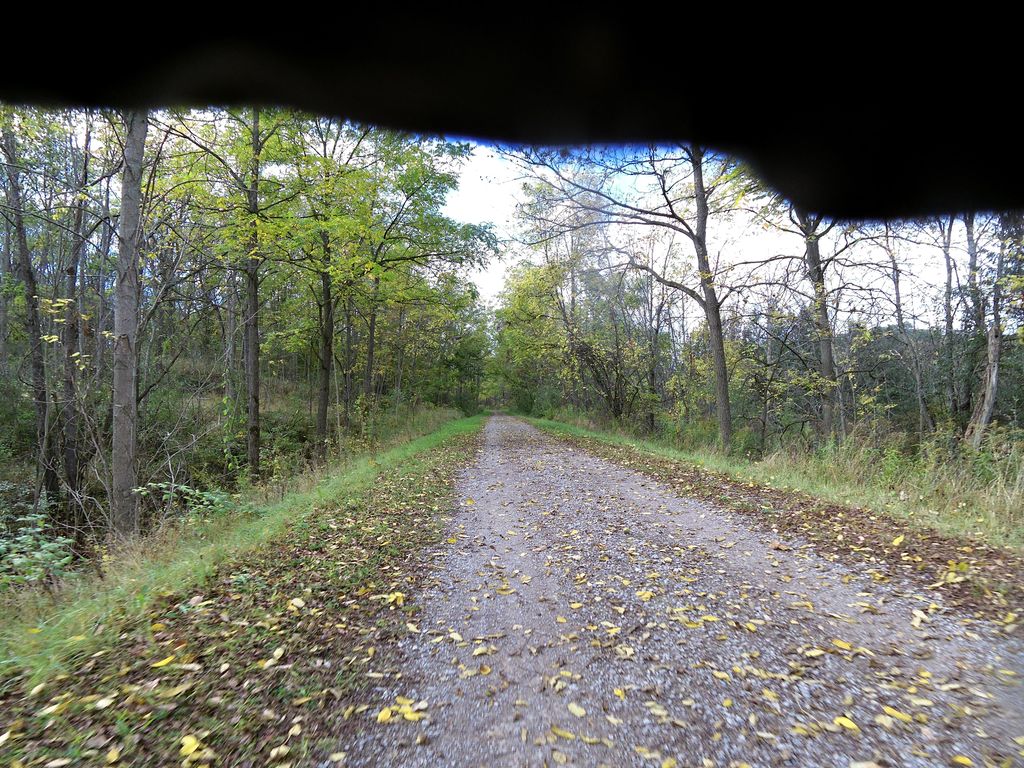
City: hamilton